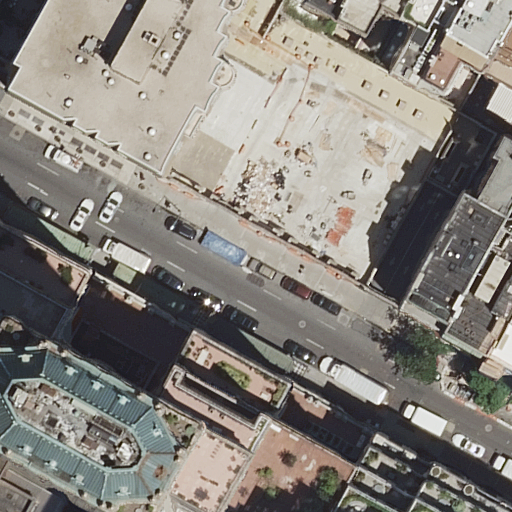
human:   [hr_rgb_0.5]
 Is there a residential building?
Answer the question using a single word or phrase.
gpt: yes

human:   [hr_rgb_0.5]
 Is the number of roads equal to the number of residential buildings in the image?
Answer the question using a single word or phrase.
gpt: no

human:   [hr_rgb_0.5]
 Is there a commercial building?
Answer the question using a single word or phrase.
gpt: no

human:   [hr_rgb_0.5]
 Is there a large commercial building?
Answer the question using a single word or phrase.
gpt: no

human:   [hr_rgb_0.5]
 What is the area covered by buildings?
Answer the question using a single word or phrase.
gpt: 5830m2

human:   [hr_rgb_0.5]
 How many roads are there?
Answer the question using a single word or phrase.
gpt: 1

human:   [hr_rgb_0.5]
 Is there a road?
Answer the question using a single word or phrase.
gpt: yes

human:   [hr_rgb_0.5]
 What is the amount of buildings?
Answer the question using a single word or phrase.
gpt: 11

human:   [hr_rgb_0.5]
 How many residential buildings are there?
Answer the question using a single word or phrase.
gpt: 11

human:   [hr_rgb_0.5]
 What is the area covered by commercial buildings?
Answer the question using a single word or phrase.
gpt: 0m2

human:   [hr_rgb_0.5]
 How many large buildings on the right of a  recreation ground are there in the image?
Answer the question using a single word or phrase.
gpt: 0

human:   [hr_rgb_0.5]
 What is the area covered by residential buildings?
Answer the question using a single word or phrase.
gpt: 5830m2

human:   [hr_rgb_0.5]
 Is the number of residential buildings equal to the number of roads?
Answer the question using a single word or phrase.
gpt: no

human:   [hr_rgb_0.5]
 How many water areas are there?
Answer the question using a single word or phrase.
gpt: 0

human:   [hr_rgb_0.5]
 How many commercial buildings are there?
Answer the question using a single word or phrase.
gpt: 0

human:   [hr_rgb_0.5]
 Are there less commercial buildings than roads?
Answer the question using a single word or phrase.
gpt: yes

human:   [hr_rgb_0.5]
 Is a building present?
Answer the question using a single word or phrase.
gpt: yes

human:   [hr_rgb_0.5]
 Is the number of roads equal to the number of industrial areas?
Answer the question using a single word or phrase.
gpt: no

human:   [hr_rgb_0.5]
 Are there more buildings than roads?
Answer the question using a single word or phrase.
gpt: yes

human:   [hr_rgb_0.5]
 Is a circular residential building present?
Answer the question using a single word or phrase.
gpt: no

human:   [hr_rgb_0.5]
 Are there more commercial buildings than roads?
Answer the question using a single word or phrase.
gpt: no

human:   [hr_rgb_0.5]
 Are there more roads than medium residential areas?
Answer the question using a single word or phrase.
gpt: yes

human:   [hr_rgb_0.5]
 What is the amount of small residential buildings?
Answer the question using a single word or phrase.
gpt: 4

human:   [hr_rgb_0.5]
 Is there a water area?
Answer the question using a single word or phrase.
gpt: no

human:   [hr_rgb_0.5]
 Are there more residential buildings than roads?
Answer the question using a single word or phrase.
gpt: yes

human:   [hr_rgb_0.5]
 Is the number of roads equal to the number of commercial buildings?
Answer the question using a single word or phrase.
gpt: no

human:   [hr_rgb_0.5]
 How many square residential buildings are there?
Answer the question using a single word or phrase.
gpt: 0

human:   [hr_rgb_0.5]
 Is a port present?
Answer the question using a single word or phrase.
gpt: no

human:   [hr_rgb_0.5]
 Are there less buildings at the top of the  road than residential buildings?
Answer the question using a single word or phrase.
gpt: yes

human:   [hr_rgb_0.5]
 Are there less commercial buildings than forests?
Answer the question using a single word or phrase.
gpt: no

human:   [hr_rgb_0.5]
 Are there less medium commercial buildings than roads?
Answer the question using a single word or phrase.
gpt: yes

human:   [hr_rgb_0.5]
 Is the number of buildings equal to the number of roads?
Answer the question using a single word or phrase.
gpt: no

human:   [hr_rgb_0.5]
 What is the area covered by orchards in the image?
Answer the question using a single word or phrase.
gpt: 0m2

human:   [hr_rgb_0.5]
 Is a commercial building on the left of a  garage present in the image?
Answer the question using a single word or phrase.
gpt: no

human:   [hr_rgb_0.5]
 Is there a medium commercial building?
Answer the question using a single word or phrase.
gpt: no

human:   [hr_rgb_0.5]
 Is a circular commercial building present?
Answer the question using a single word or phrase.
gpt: no

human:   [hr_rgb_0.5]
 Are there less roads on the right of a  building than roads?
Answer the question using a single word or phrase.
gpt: no

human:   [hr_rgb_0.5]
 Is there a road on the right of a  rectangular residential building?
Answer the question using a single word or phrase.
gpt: yes

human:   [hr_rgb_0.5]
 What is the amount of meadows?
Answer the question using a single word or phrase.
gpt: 0

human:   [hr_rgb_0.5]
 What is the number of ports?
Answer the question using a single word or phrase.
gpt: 0

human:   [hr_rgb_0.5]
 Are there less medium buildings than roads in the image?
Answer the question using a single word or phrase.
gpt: no

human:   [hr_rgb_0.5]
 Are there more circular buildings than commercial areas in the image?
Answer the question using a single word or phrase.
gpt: no

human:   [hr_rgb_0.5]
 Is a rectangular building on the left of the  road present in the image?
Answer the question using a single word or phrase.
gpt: yes

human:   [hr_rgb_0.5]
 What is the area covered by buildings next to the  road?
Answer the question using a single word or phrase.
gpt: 5830m2

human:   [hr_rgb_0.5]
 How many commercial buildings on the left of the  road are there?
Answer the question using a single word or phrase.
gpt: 0

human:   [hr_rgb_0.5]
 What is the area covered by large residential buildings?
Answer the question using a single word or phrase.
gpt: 4397m2

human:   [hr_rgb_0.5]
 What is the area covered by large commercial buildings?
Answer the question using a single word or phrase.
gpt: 0m2

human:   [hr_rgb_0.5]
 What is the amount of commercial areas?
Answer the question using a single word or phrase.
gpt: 0

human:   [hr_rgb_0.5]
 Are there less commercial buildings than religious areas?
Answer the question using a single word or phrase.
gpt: no

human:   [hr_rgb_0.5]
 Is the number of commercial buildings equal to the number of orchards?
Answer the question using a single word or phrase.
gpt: yes

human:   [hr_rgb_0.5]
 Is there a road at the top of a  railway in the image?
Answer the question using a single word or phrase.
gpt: no

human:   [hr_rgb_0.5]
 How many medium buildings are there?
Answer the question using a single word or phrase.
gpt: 5

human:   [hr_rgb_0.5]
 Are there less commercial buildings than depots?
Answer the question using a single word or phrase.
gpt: no

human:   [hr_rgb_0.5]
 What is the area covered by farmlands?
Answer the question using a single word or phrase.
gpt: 0m2

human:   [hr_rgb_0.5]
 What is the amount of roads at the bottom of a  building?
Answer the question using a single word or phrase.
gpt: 1

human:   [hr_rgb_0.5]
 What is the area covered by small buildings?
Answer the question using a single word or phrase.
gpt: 194m2

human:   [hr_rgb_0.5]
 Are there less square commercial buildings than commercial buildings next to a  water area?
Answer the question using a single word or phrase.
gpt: no

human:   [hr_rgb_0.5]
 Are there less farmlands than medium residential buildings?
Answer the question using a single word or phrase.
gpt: yes

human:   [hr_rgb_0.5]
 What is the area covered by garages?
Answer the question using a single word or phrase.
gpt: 0m2

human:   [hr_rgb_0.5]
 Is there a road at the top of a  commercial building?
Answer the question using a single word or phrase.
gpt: no

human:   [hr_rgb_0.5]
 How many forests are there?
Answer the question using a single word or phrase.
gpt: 0

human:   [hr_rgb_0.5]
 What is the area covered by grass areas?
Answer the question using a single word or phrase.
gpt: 0m2

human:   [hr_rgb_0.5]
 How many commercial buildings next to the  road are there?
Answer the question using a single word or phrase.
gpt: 0

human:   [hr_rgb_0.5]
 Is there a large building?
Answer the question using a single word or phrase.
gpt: yes